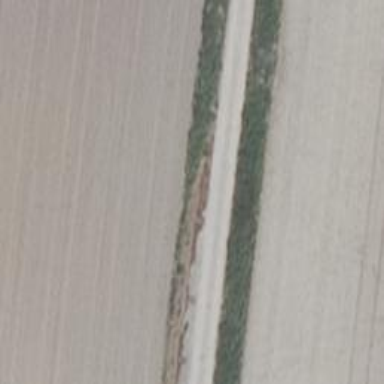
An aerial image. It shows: Well-maintained track road of grade 1.